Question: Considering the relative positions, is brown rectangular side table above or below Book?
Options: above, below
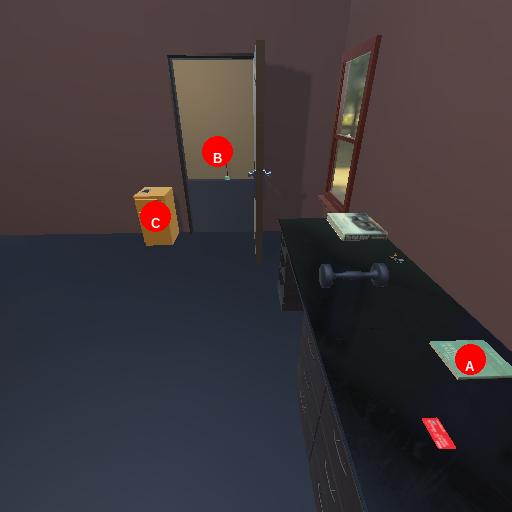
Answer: above